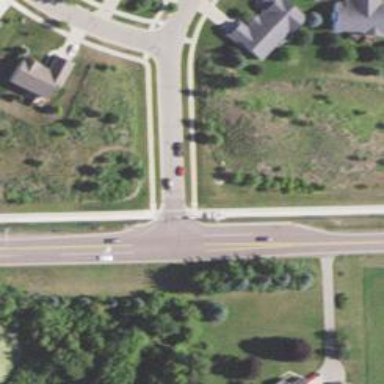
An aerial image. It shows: Marked crossing on the road.